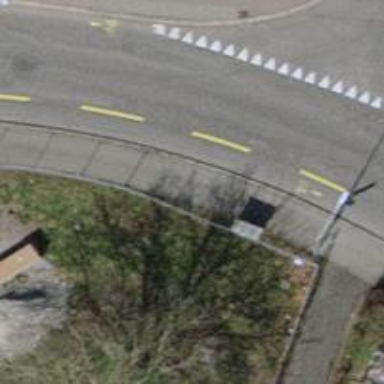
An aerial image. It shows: Power utility street cabinet.